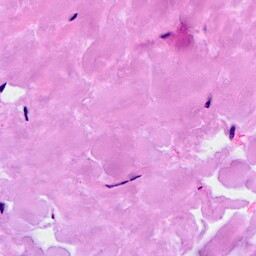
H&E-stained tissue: Breast